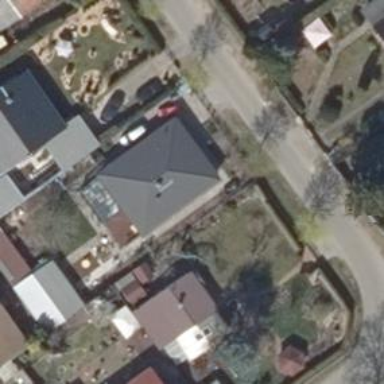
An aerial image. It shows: Detached building with hipped roof.